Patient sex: F
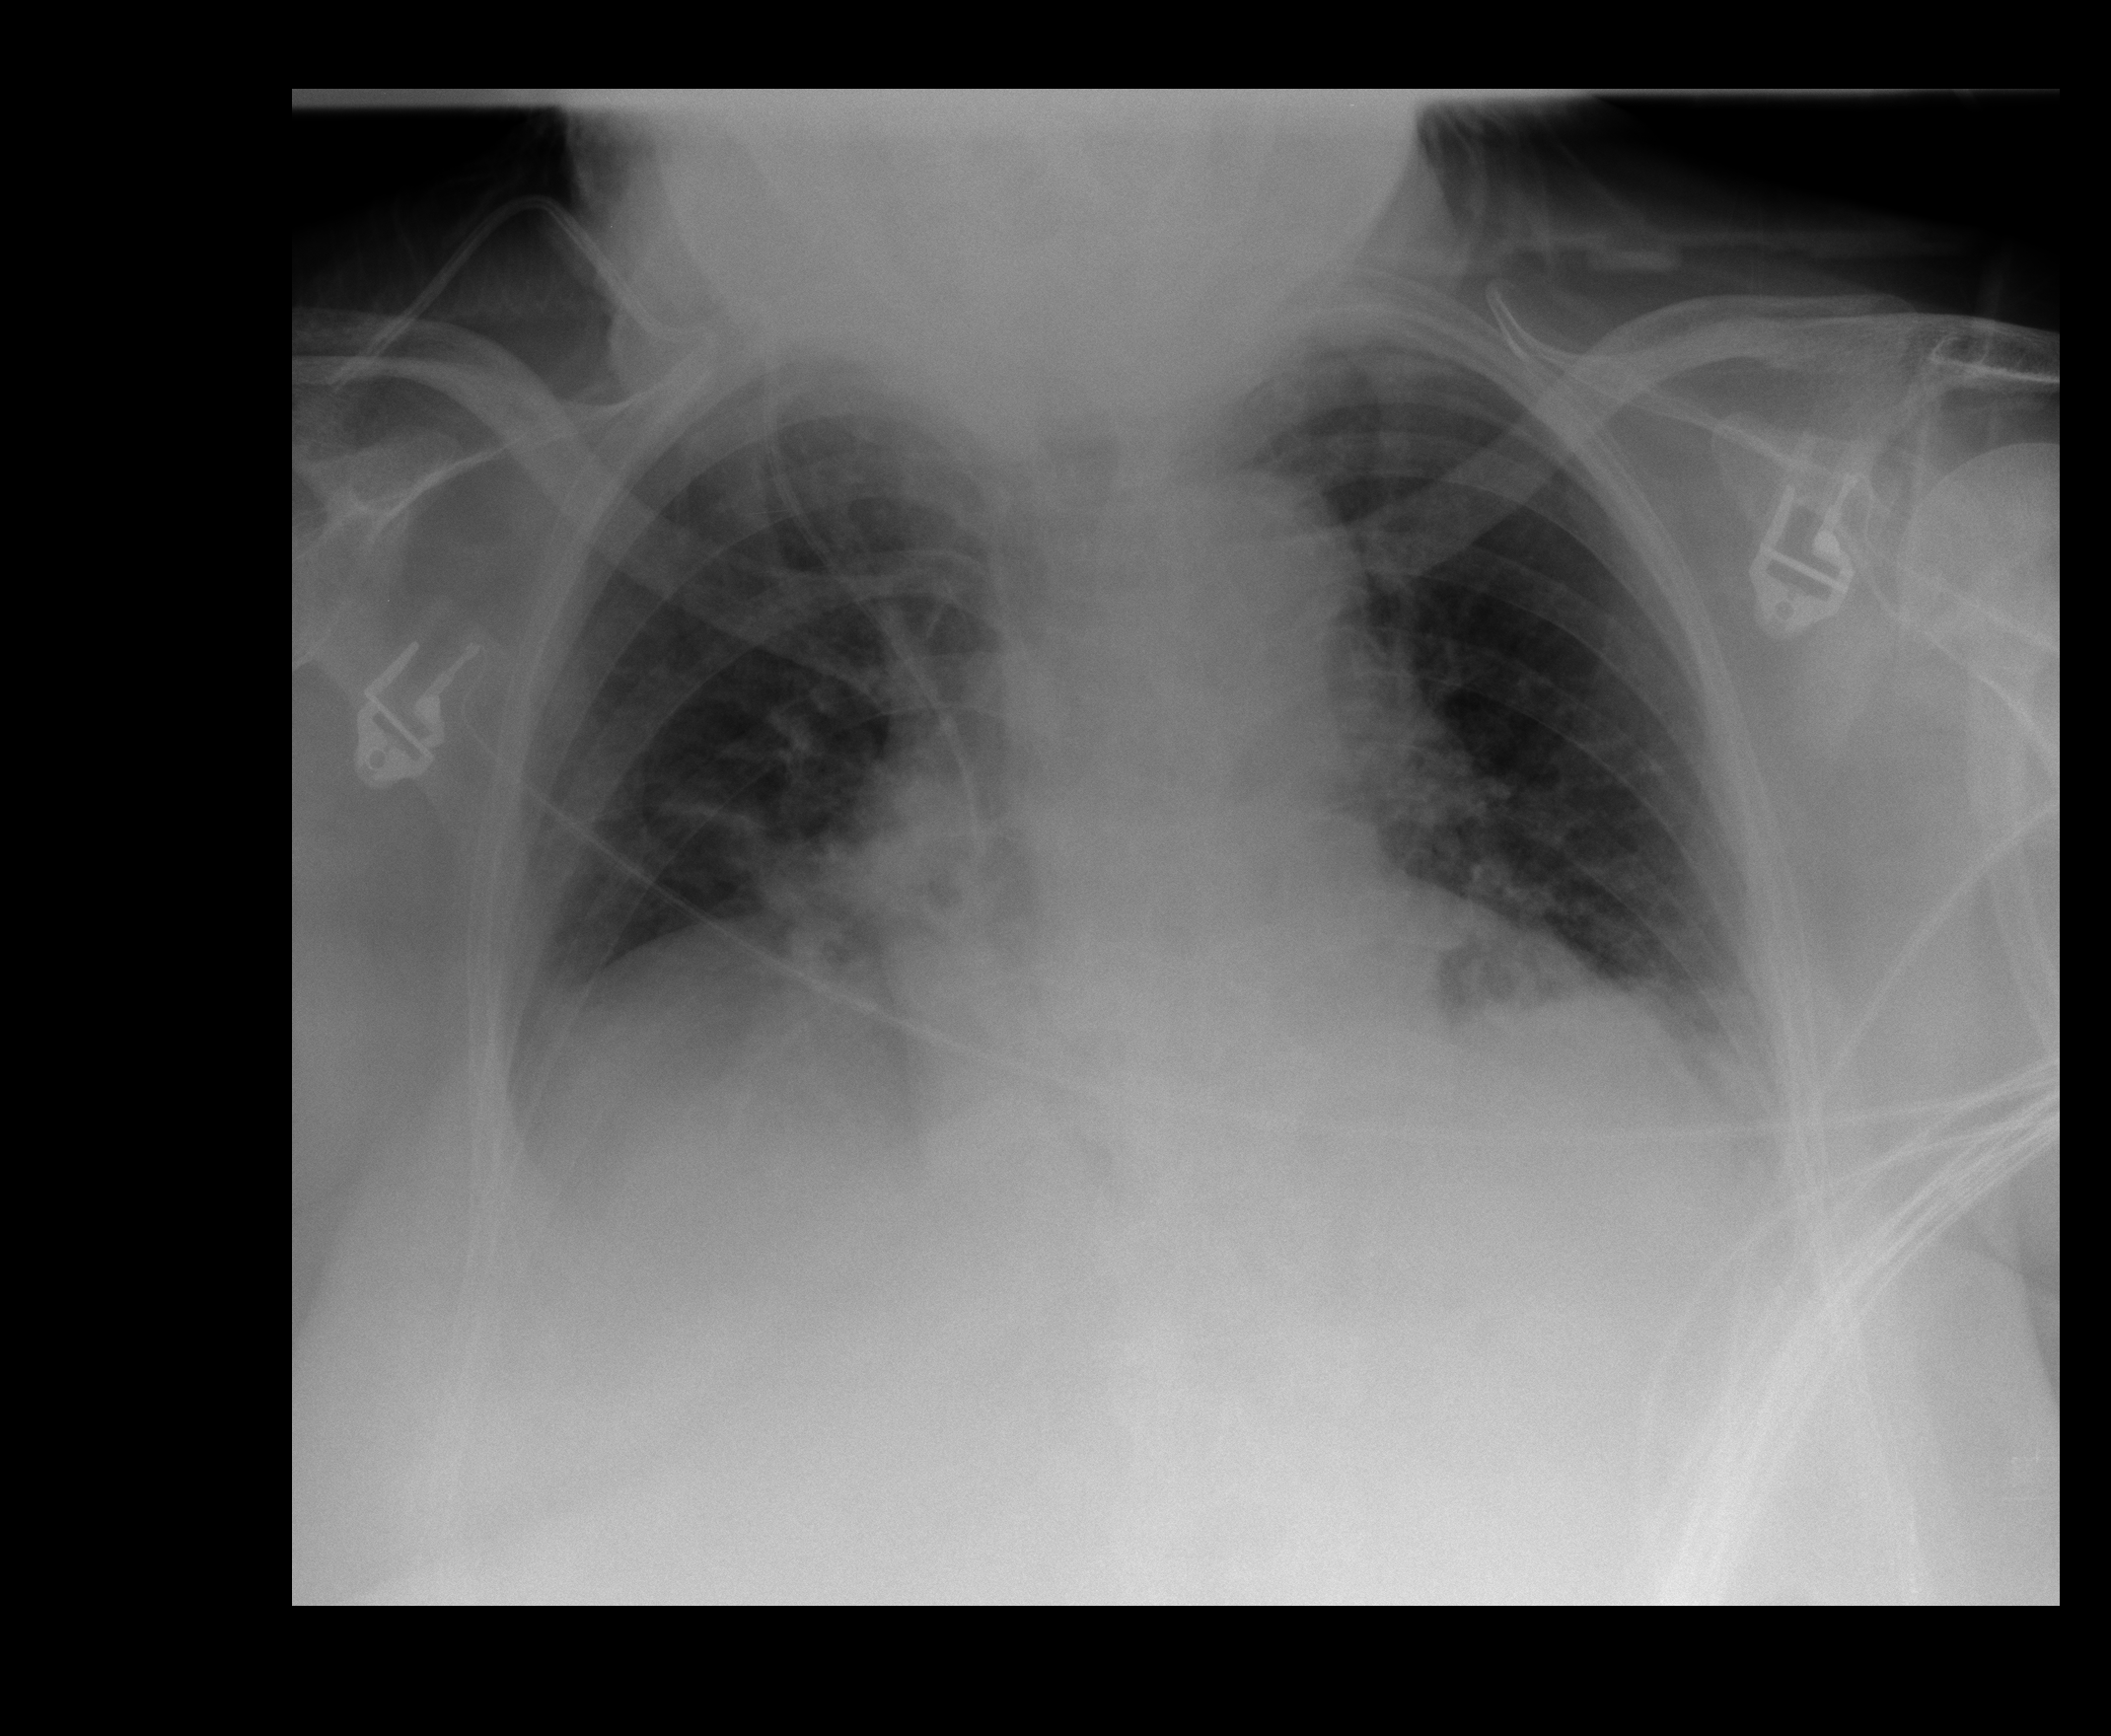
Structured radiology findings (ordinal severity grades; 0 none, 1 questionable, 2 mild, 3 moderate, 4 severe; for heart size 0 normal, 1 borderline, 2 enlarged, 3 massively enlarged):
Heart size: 0
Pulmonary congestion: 1
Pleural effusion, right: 1
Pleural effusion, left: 1
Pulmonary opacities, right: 0
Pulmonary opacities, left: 0
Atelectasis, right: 2
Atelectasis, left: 2